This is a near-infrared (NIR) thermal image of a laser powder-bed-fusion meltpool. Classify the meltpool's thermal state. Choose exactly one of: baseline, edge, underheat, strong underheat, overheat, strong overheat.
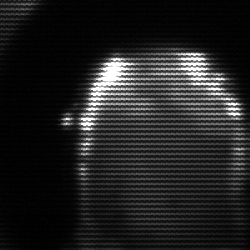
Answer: baseline